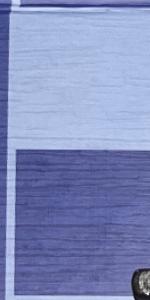
Label: Empty